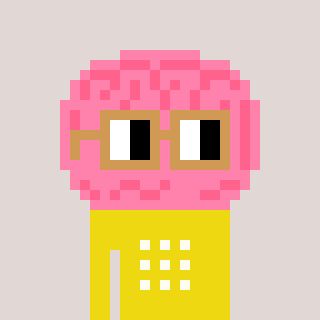
a pixel art character with square brown glasses, a brain-shaped head and a yellow-colored body on a warm background